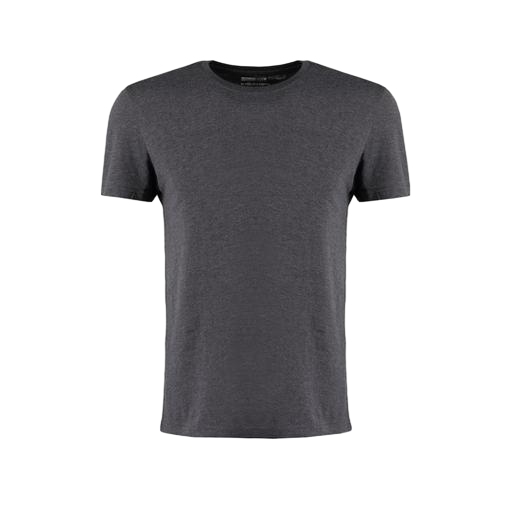
slim fit t-shirt, dark grey t-shirt, regular t-shirt, white background